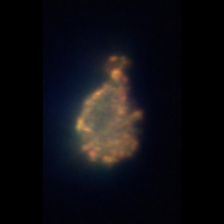
Taxon: Ciliates
Group: Other